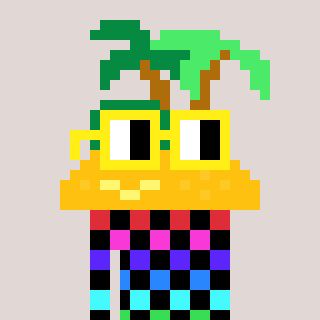
a pixel art character with square yellow glasses, a island-shaped head and a darkpink-colored body on a warm background